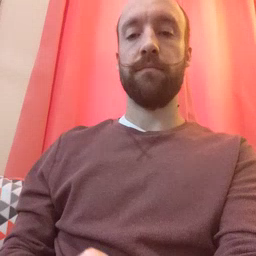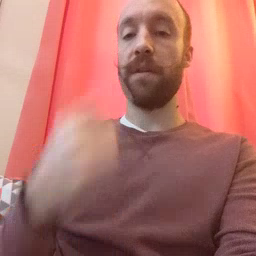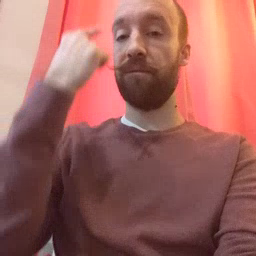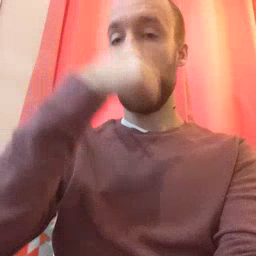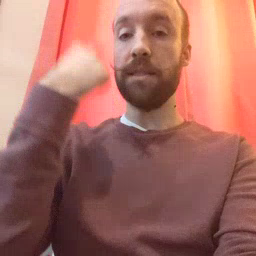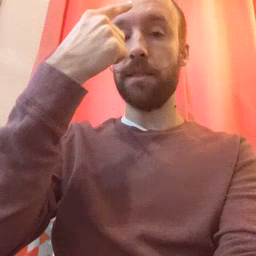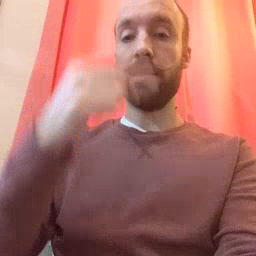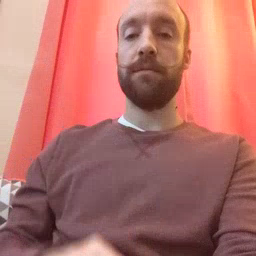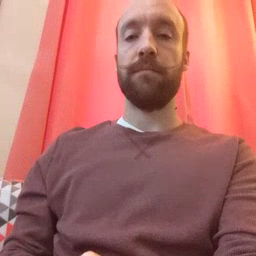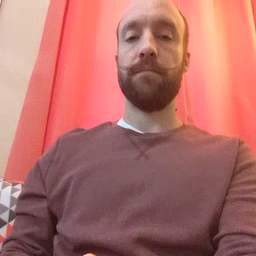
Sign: face